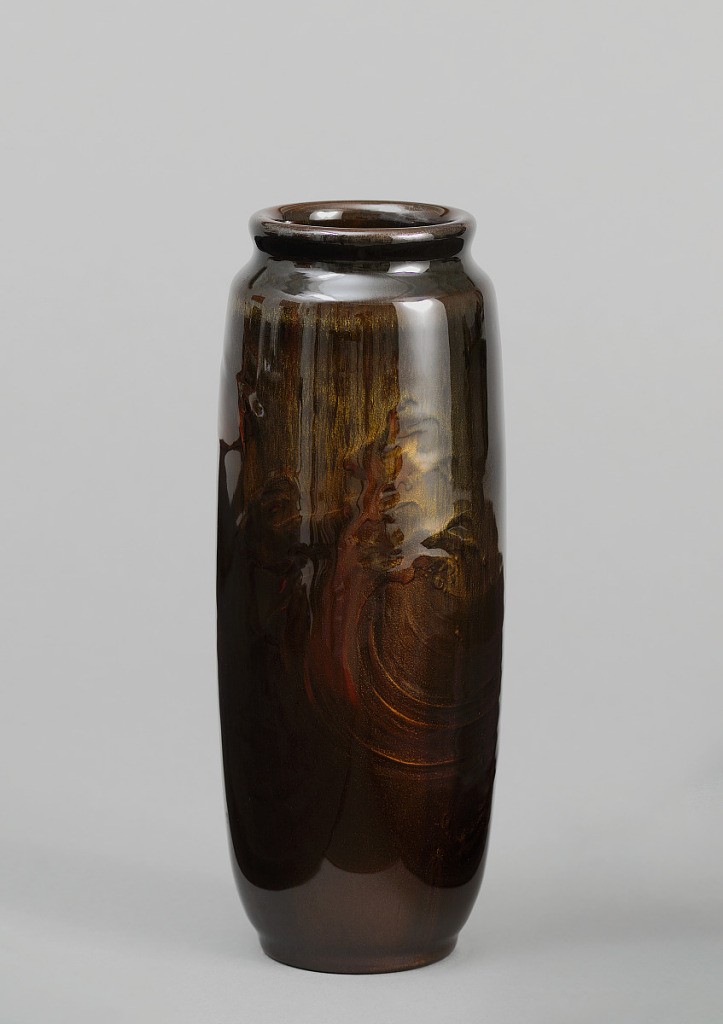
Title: Vase
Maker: Rookwood Pottery, American, 1880 - 1967
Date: ca. 1900
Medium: earthenware, glaze
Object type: Vase
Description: Tall cylindrical vessel curving in at base to slightly undercut foot and curving in at top to indentation marking off thick, roundest, out-curving lip of wide mouth. Tiger-eye glaze [browns with iridescent gold streakings]. Bird and wave painted under glaze.